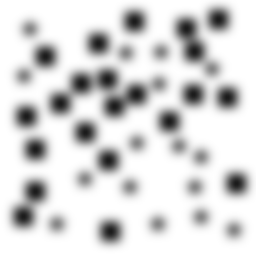
Squares: 22
Triangles: 0
Stars: 16
Total shapes: 38